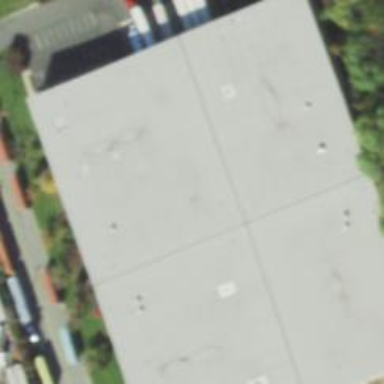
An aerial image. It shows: Warehouse.